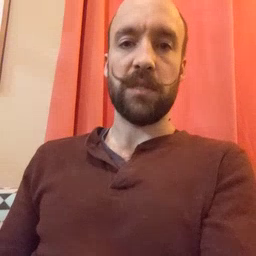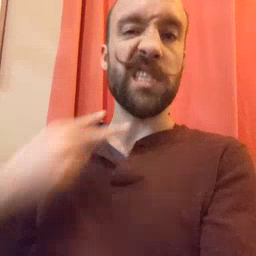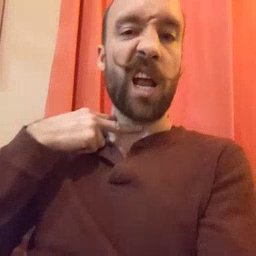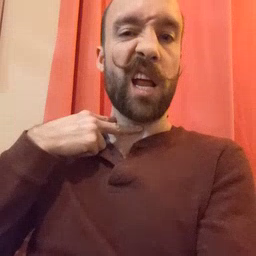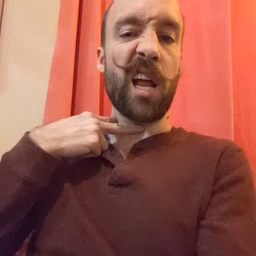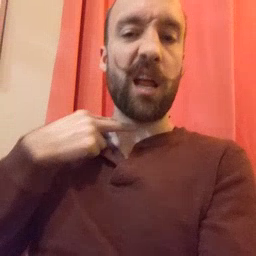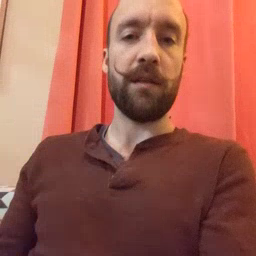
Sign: stuck